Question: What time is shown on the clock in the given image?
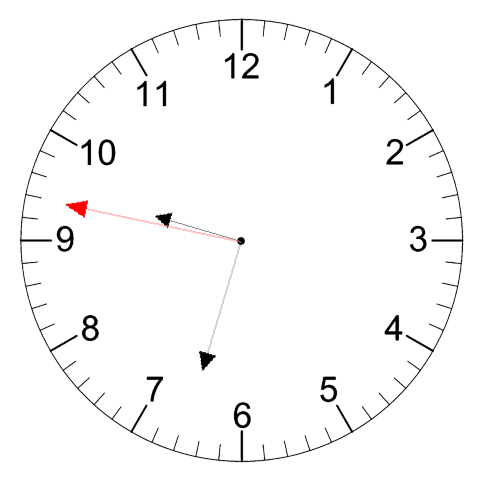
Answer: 09:32:47